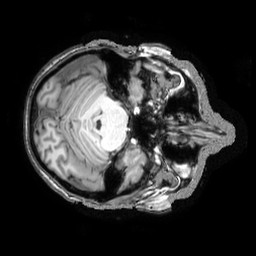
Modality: T1w
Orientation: axial
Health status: healthy
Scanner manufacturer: philips
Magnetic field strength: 3 T
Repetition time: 0.008185 s
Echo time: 0.003746 s